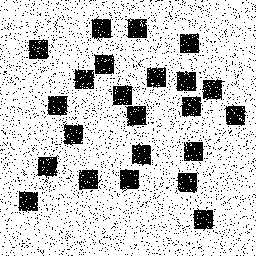
Squares: 23
Triangles: 0
Stars: 0
Total shapes: 23